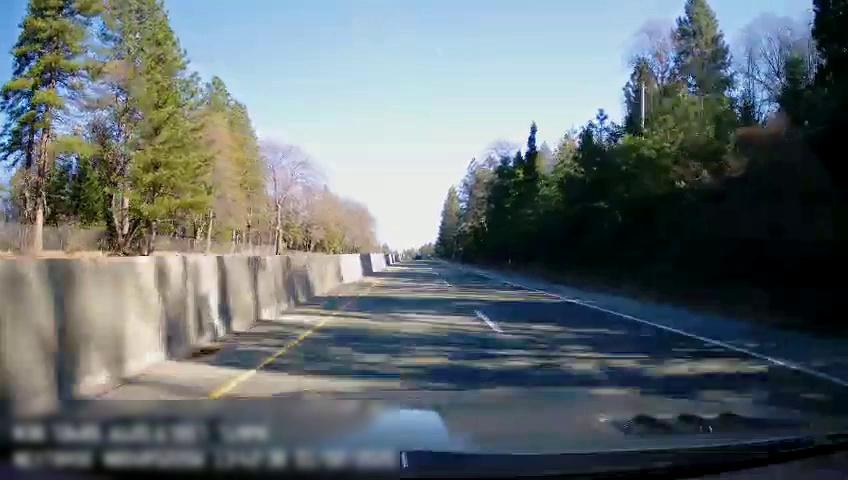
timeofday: Day
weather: Sunny
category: Drivable Space
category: Lanes | Alternate Lane
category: Lanes | Current Lane
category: Lanes | Alternate Lane